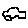
Label: car